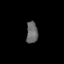
Tissue: prostate
Cell type: T cells
Senescence score: 0.2582
Nuclear area (px): 244
Mean DAPI intensity: 104.283